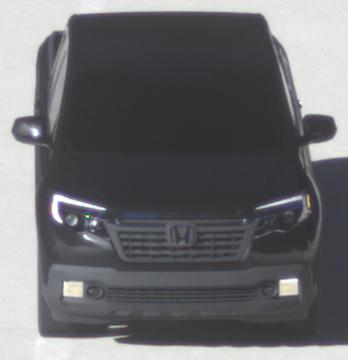
Make: Honda
Model: Ridgeline
Detailed model: Gen. 2
Model produced from: 2016
Model produced until: 2020
Doors: 4
Color: black
Road condition: wet road
Daytime: morning or afternoon
Contrast: high contrast